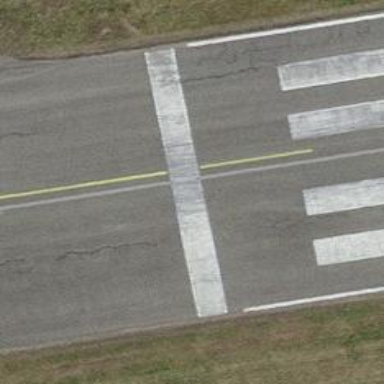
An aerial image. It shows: Image of taxiway at airport.